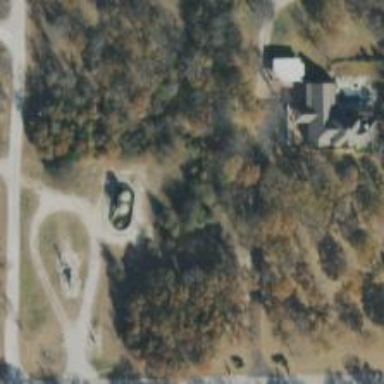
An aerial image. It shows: Driveway leading to service road.